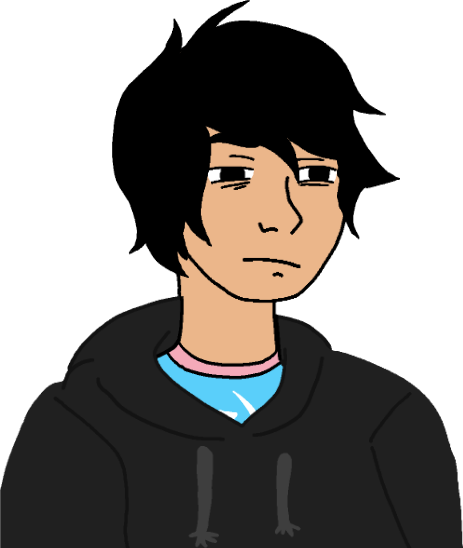
Label: 5_Twinkjak